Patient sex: M
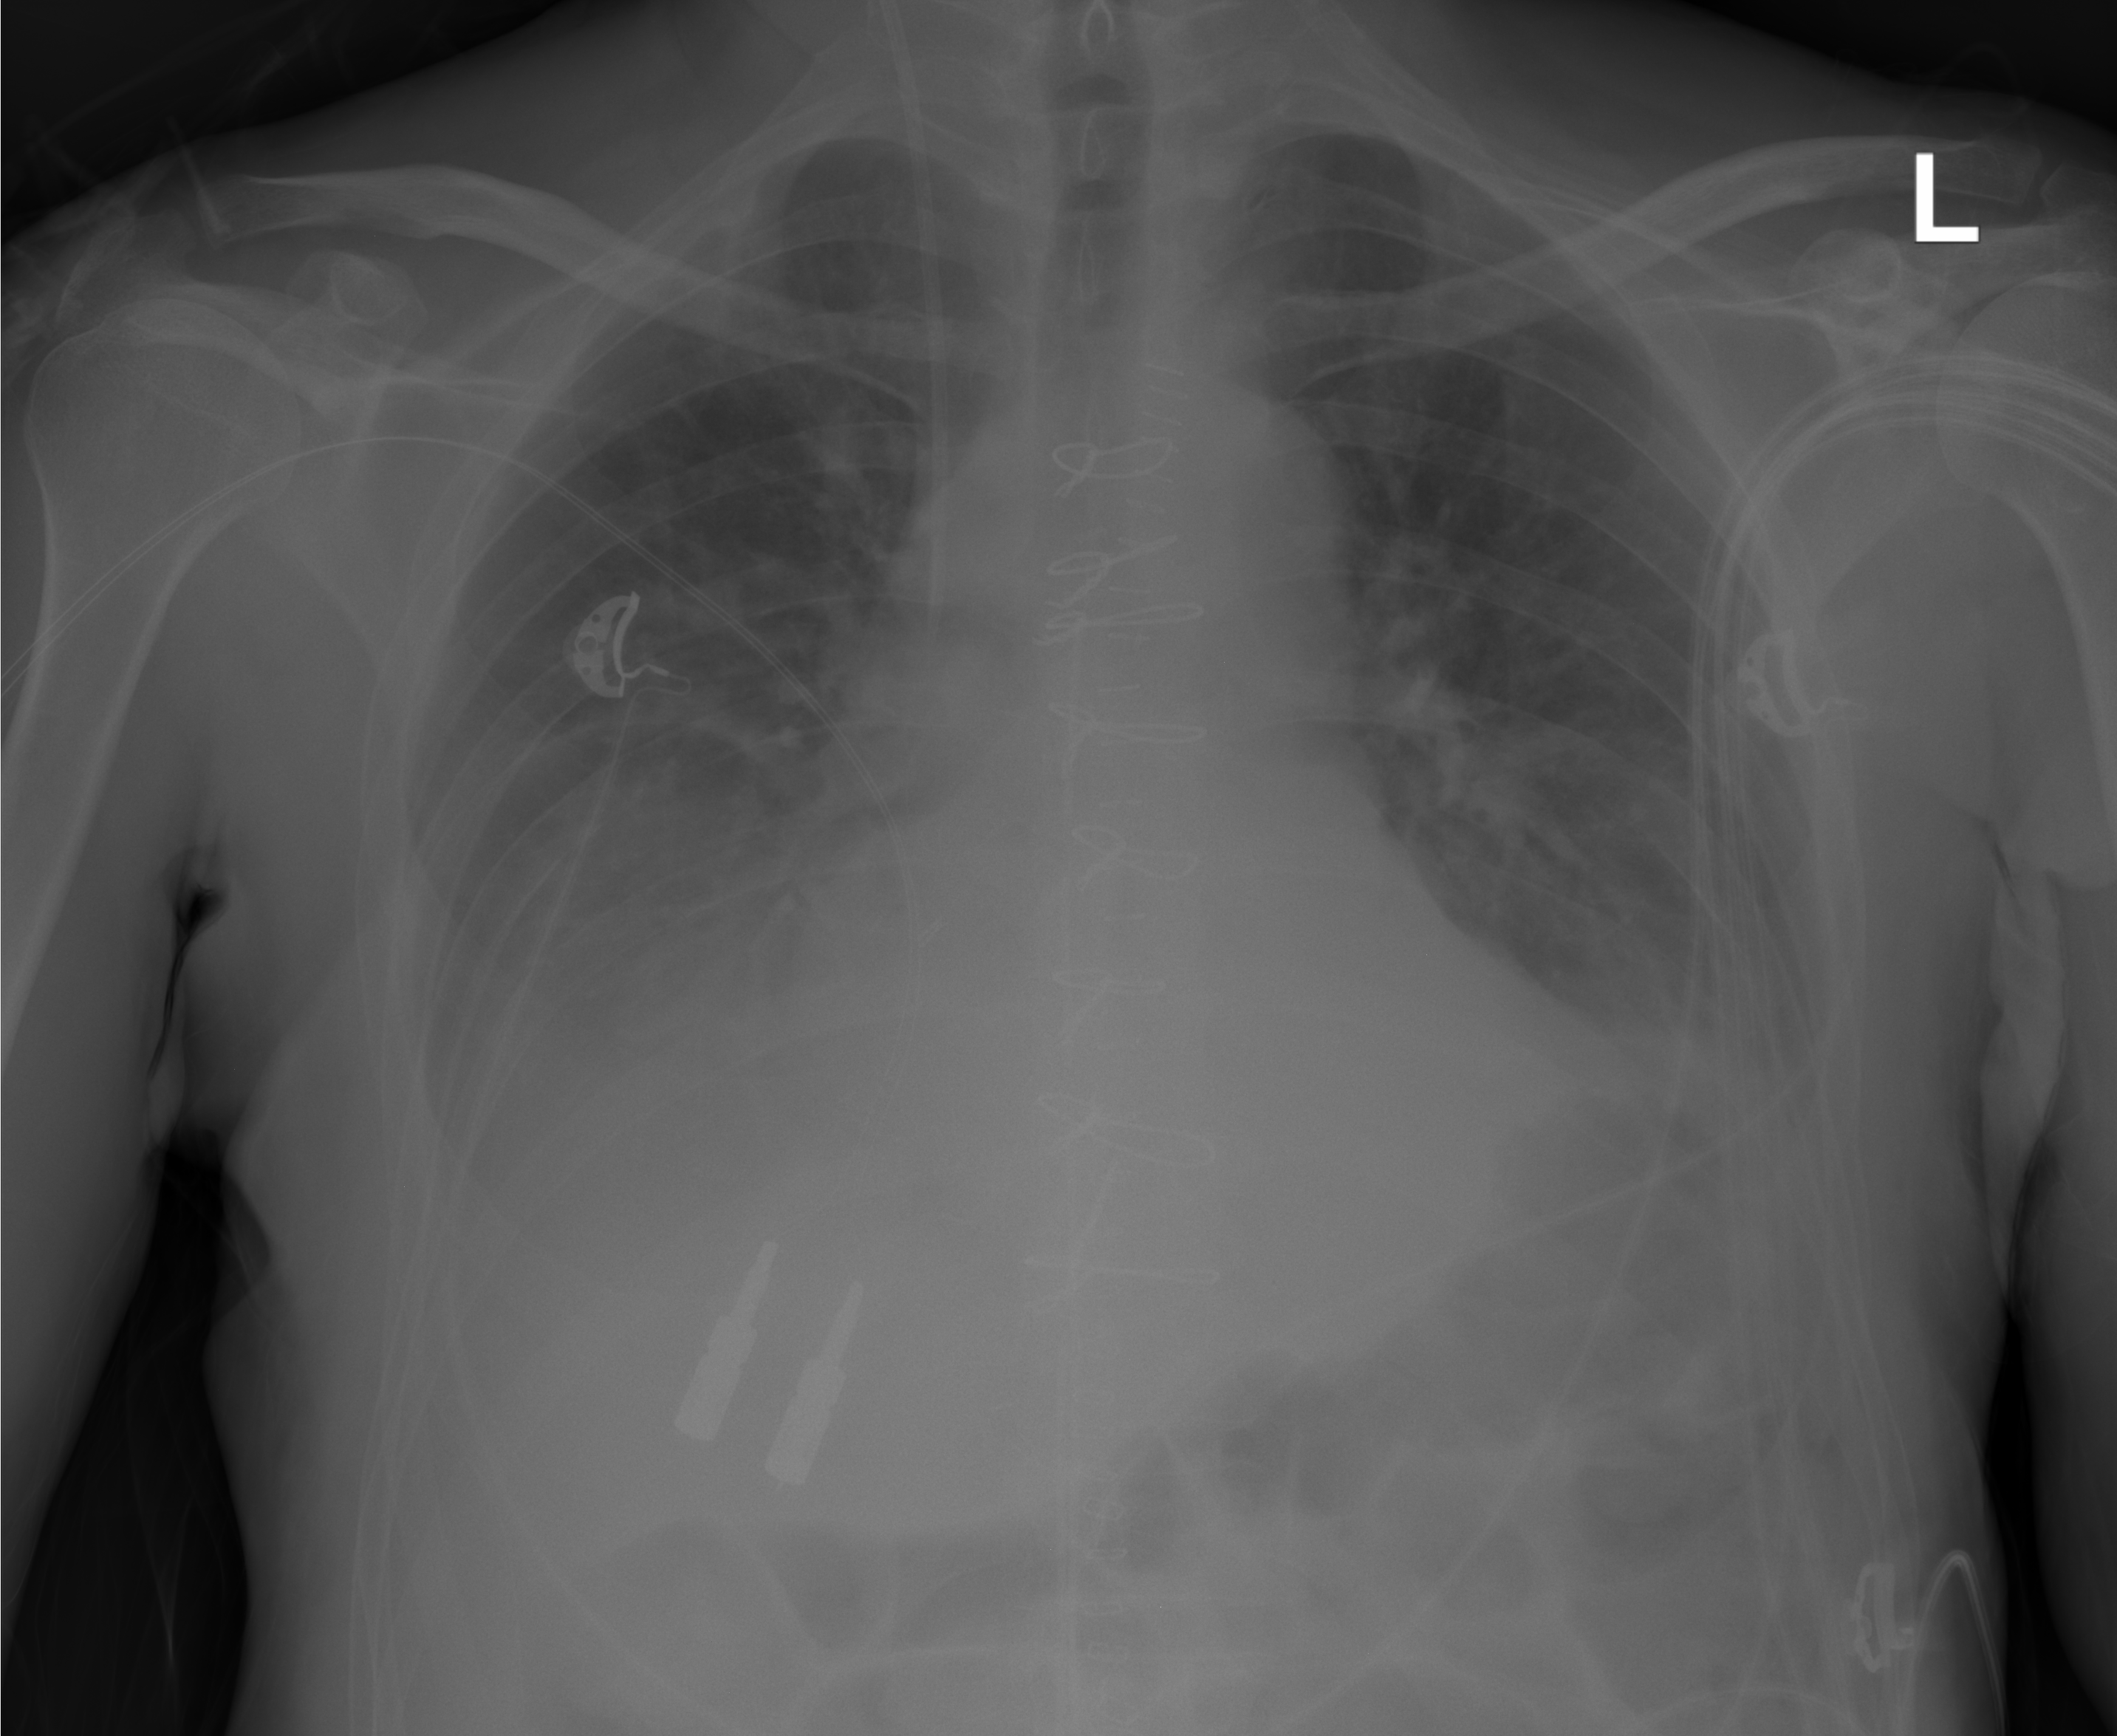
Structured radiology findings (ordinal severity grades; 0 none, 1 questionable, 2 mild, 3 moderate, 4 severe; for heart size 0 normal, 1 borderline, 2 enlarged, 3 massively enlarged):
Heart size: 0
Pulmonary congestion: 2
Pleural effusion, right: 3
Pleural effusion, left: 2
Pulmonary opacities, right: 0
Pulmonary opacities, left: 0
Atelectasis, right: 3
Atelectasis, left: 2